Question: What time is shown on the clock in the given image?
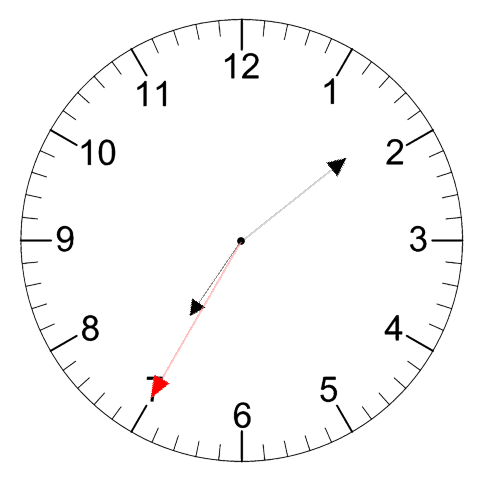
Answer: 07:08:35